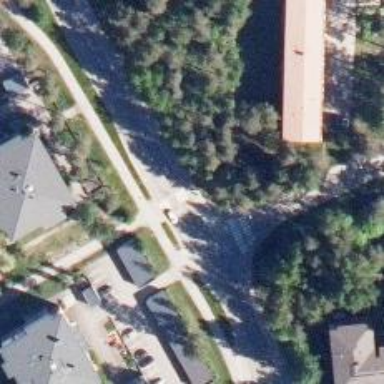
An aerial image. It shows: Asphalt cycleway.